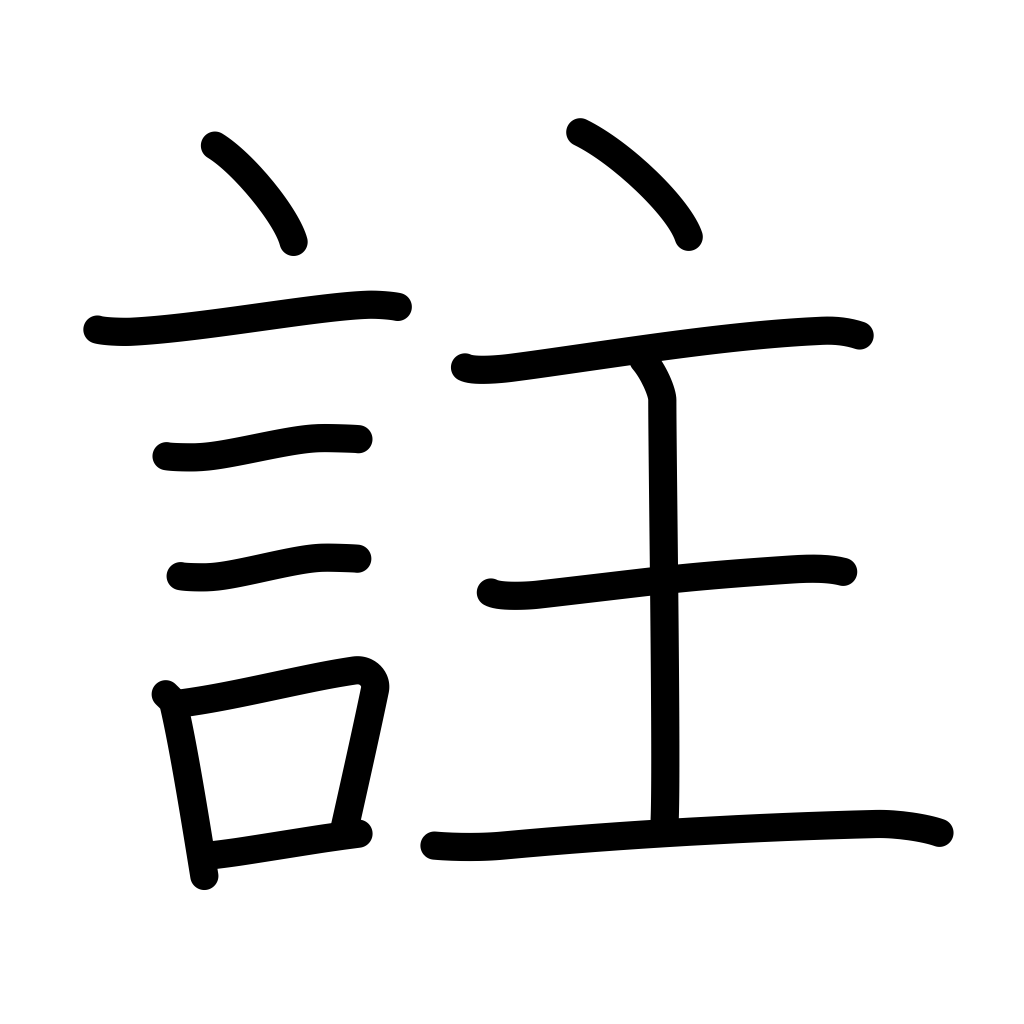
Meaning: notes, comment, annotate